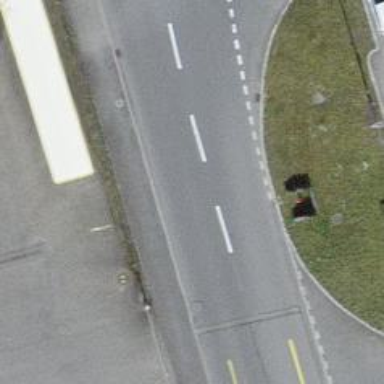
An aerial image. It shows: Service road with asphalt surface and dedicated cycle lane.